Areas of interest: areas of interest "Hunan Non-ferrous Metal Academy"
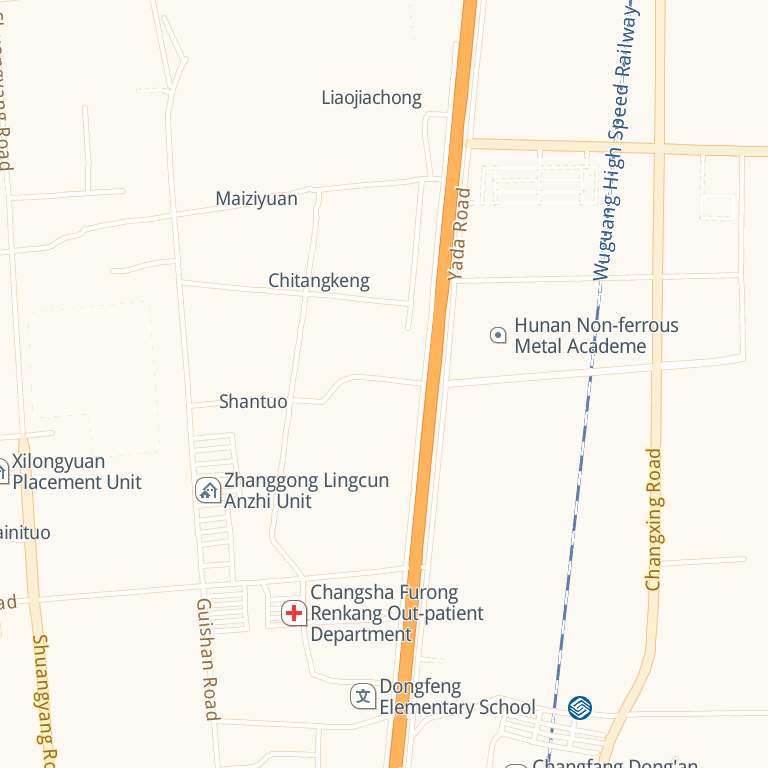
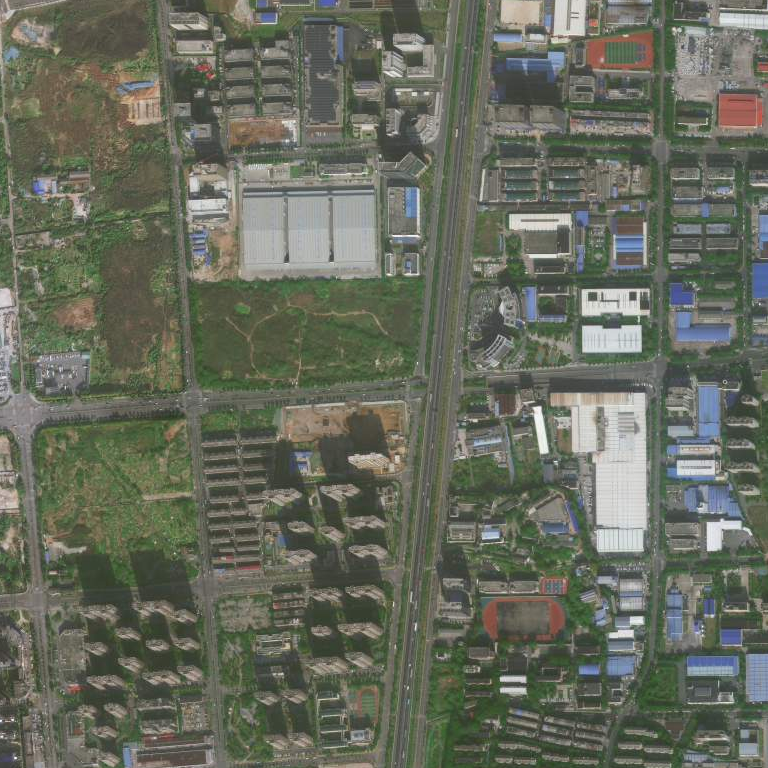